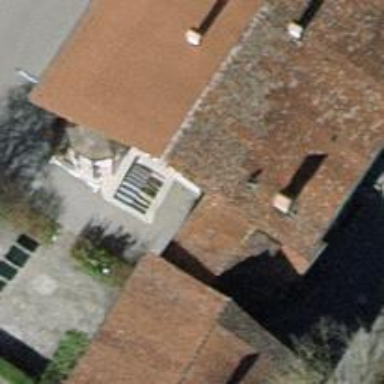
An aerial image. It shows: Gabled roofed house.